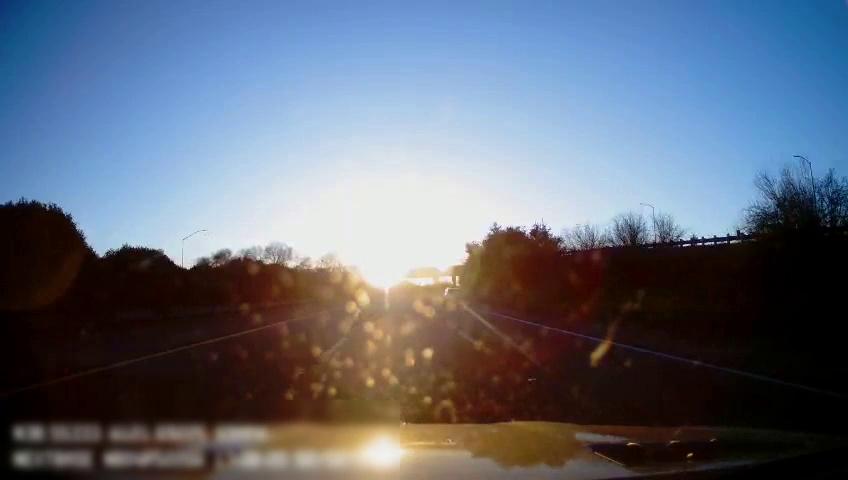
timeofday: Day
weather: Sunny
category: Drivable Space
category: Vehicles | SUV
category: Lanes | Alternate Lane
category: Lanes | Current Lane
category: Lanes | Current Lane
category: Lanes | Alternate Lane